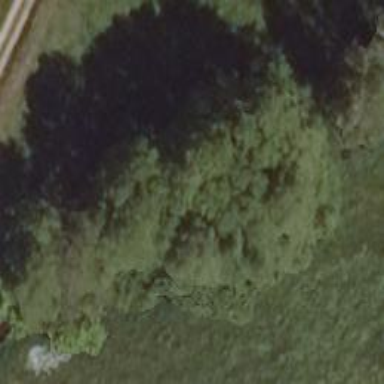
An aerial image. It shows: Row of trees in natural setting.